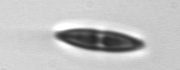
Label: pennate